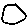
Label: circle